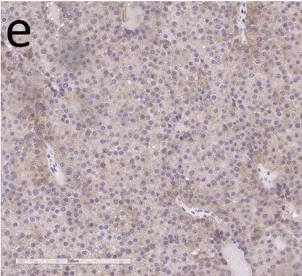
Histology and Immunoprofile of Intrathyroidal Parathyroid Carcinoma. (e) Cytoplasmic reactivity for Galectin-3 is a feature suggesting parathyroid carcinoma.
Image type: pathology (immunostaining)